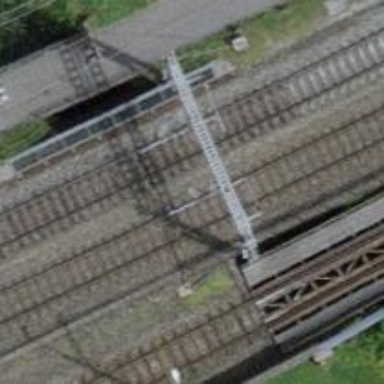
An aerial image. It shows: Railway bridge with electrified tracks and single rail.